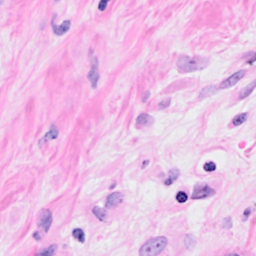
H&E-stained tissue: Breast